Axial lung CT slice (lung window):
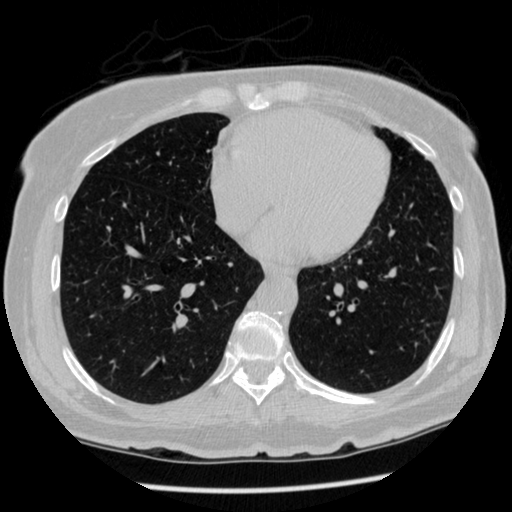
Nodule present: no